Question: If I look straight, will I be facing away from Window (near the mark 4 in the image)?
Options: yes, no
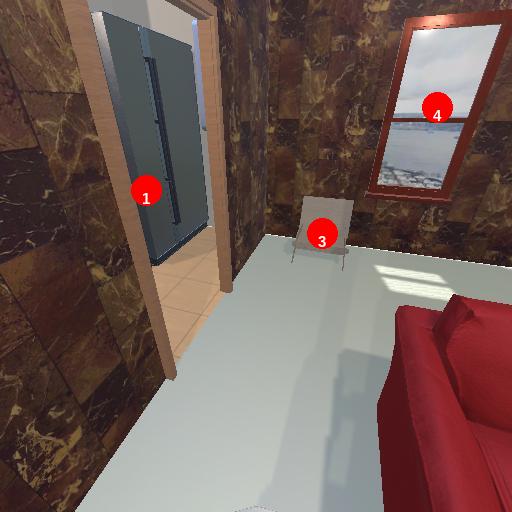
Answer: yes